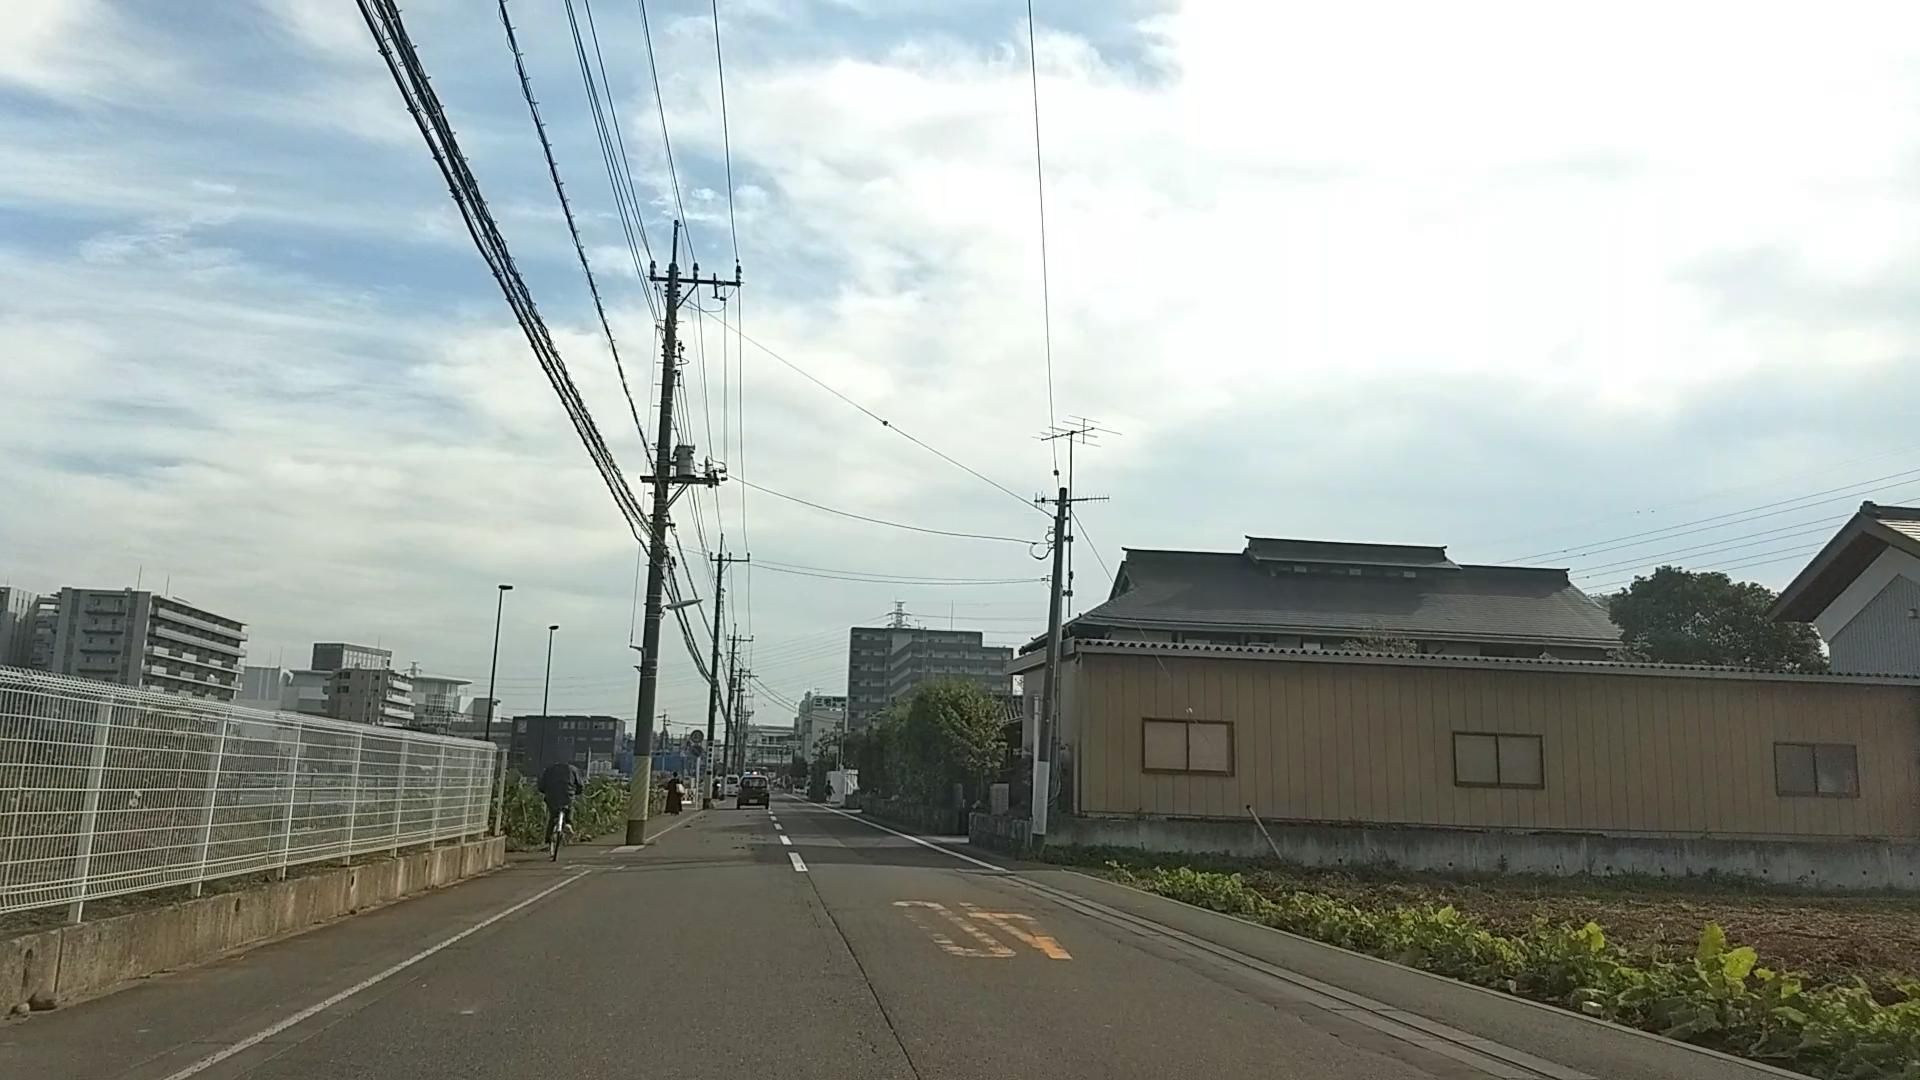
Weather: cloudy
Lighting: day
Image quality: good
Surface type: driving surface
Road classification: tertiary
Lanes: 2
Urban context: urban centre
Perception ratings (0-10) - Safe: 3.97, Lively: 1.56, Beautiful: 0.6, Boring: 7.52, Depressing: 8.65, Wealthy: 3.05